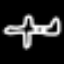
Label: airplane